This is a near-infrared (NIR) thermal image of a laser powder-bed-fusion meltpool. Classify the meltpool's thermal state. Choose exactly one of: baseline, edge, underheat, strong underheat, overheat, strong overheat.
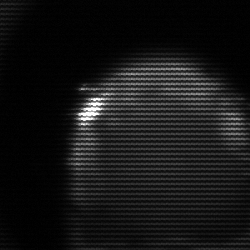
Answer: edge